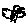
Label: bird